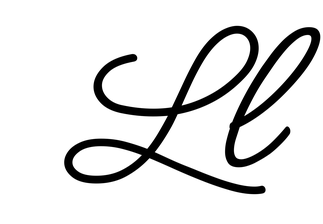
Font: MeowScript-Regular